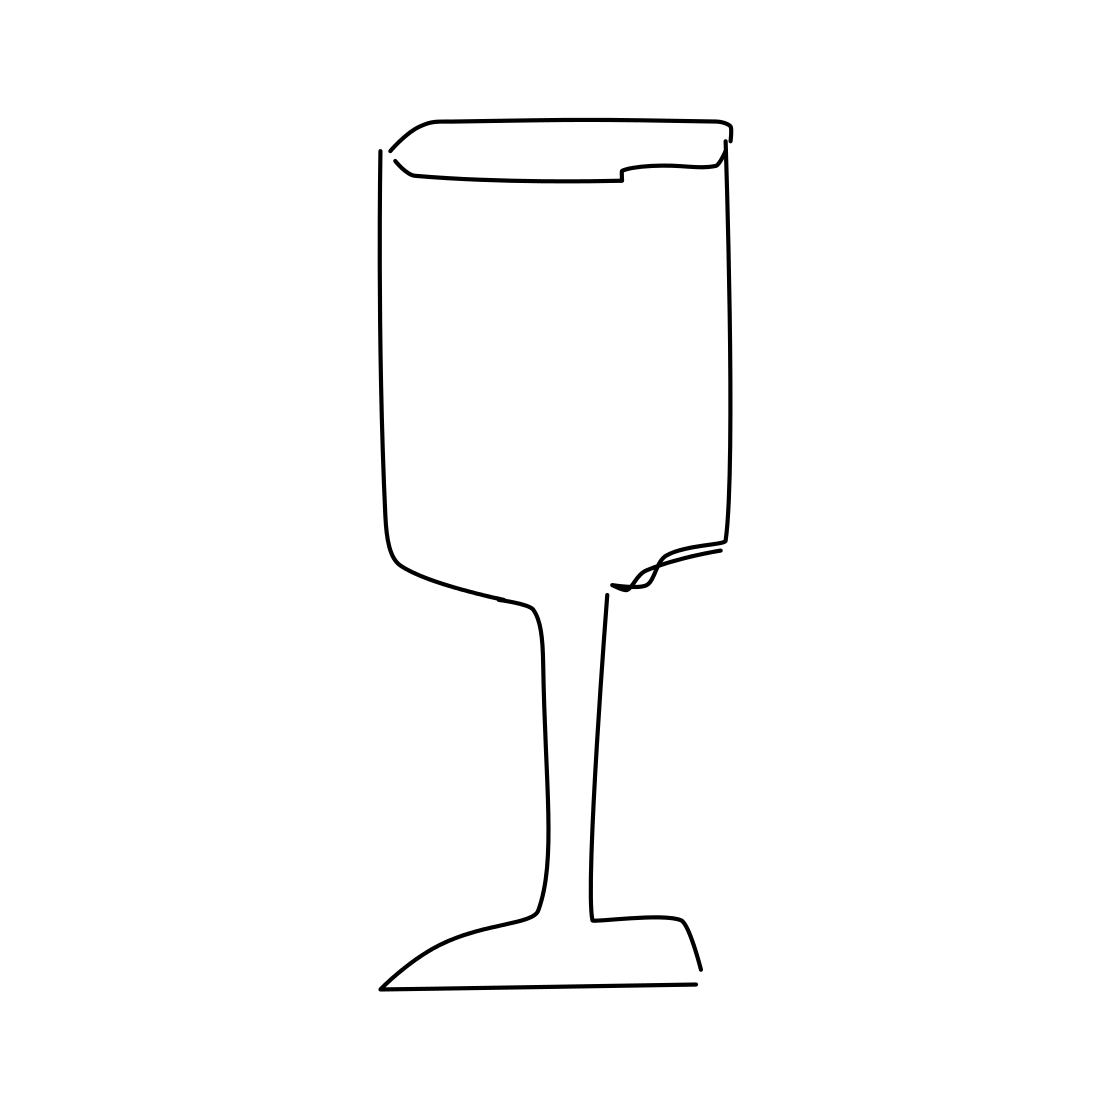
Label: wineglass